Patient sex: M
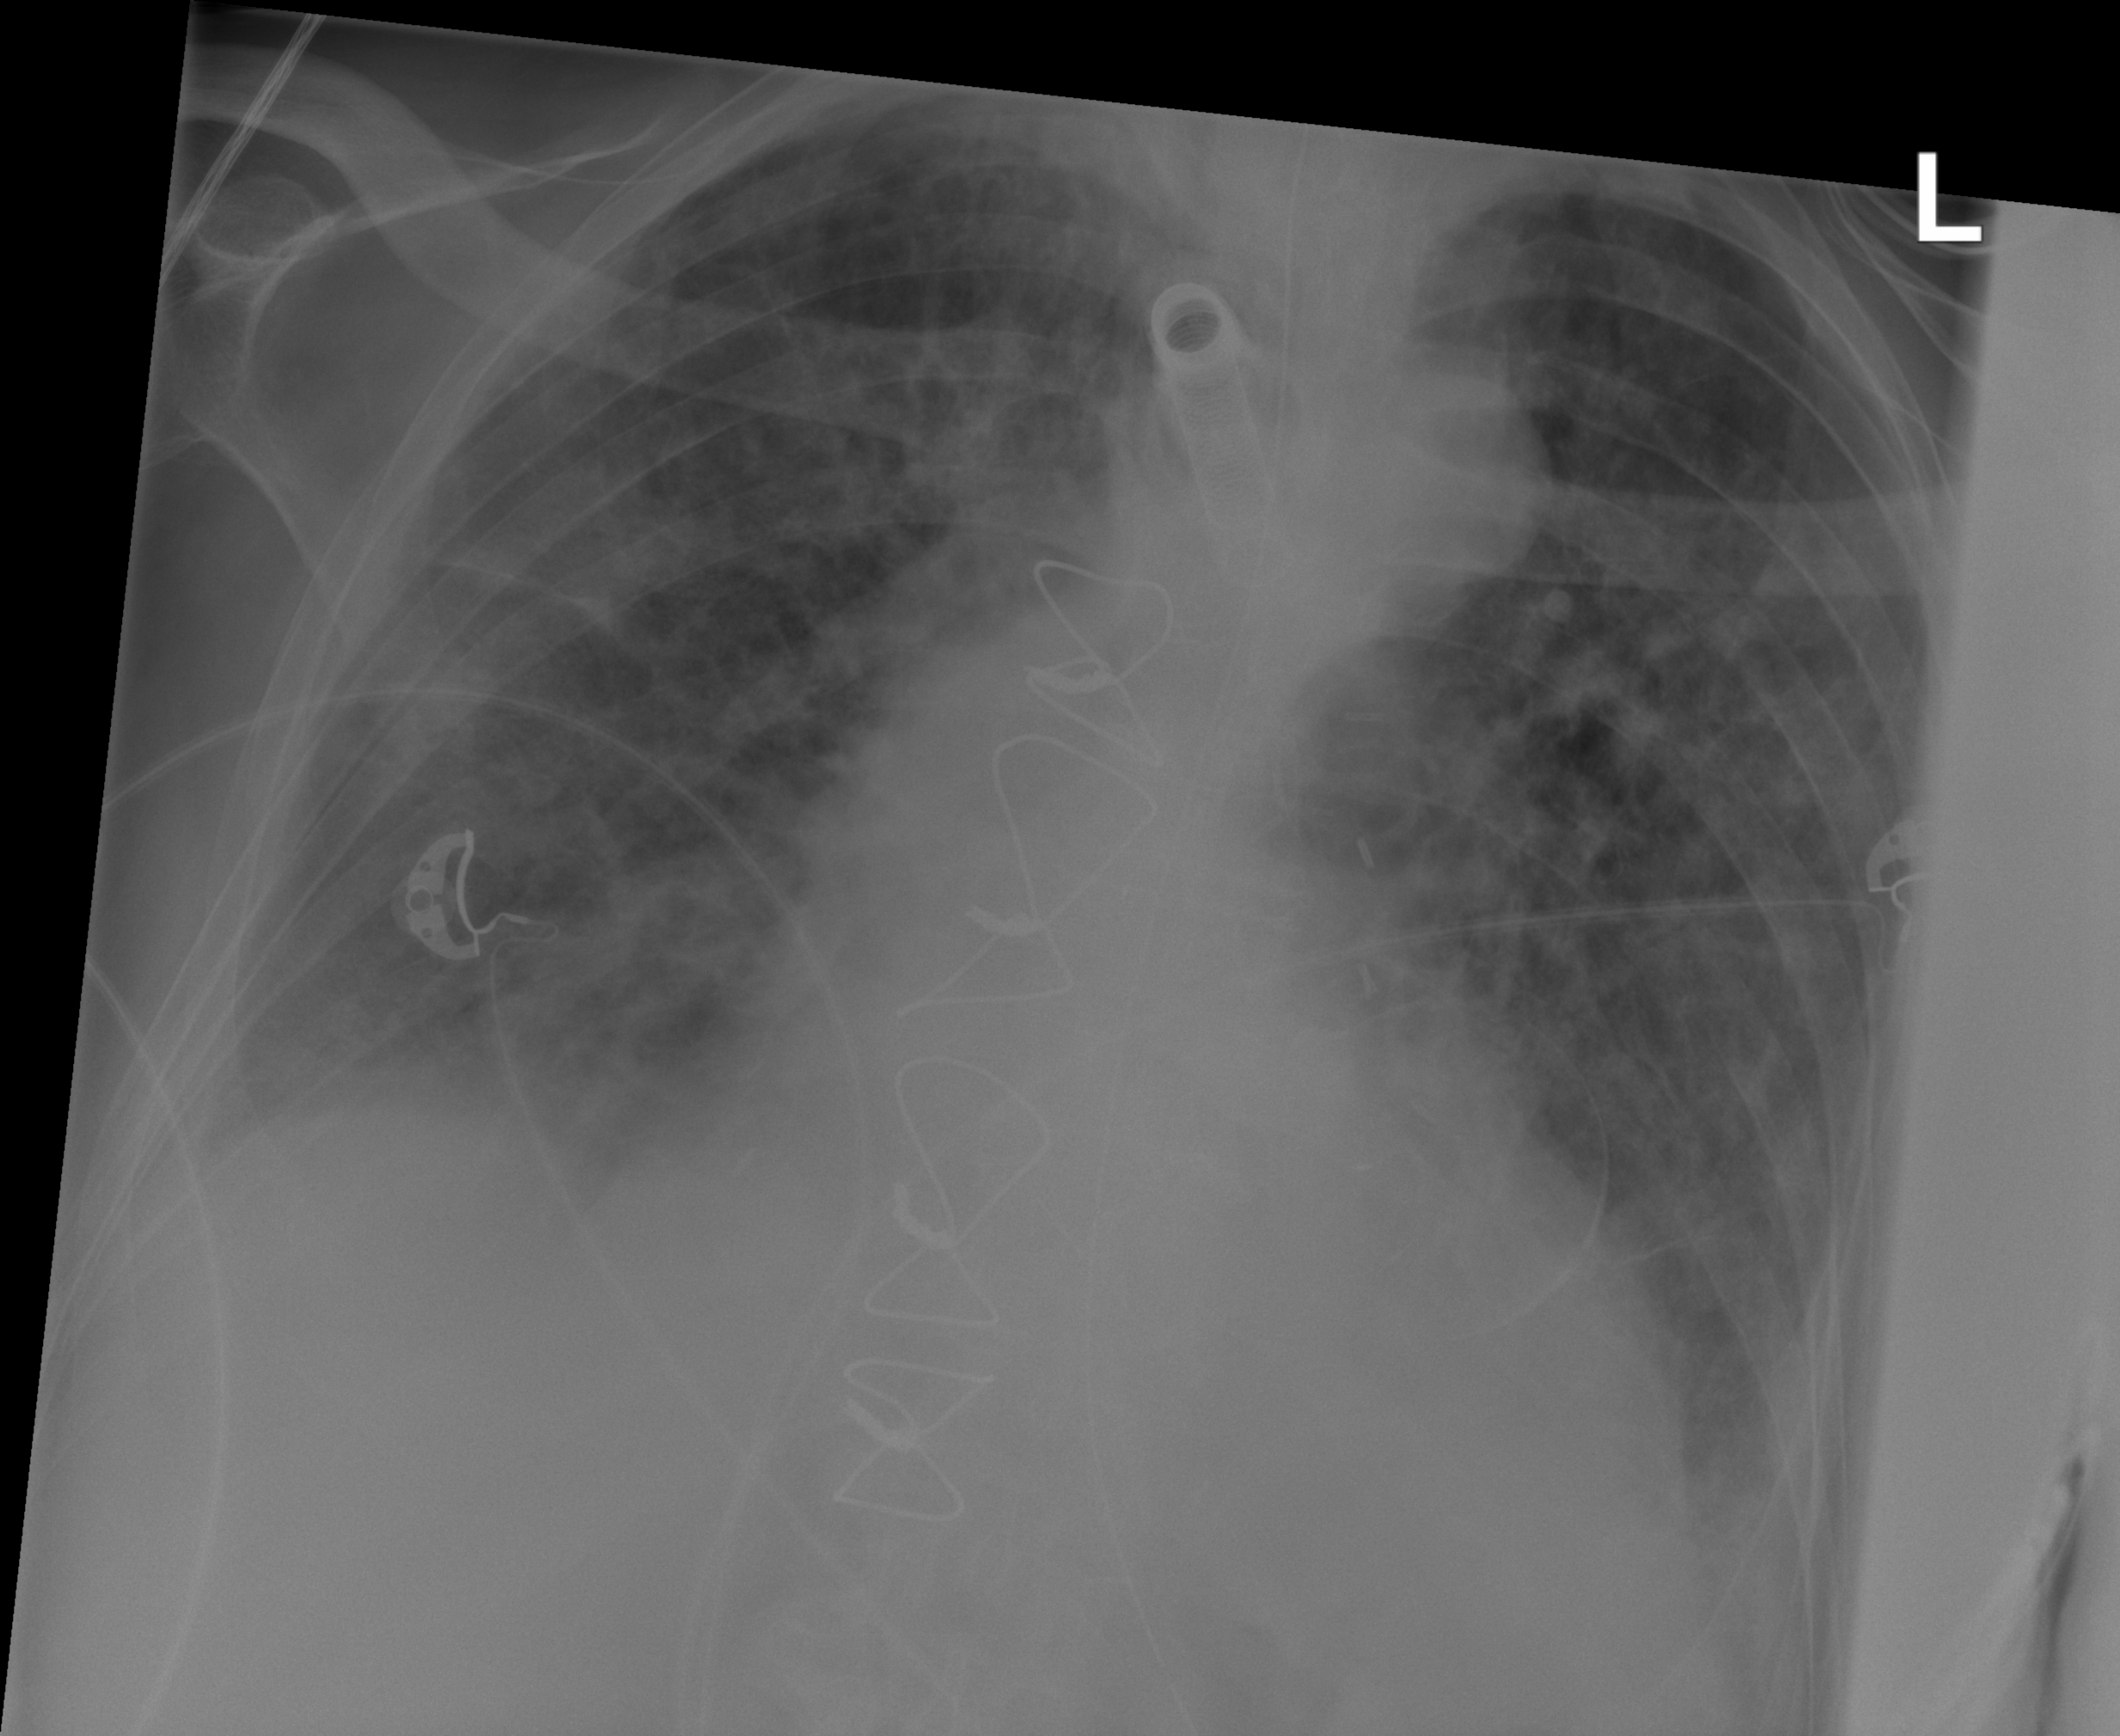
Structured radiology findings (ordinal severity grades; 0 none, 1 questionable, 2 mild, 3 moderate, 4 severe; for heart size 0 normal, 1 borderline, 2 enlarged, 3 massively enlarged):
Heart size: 2
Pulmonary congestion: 2
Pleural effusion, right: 0
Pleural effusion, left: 0
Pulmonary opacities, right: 2
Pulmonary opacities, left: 2
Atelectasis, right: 0
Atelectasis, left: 0